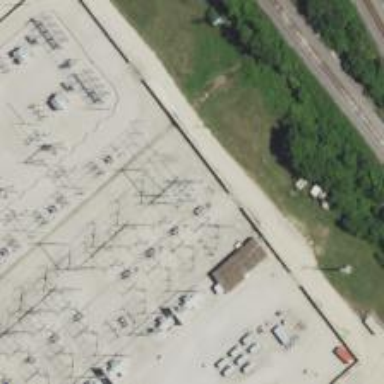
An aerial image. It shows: Switch used for power control.